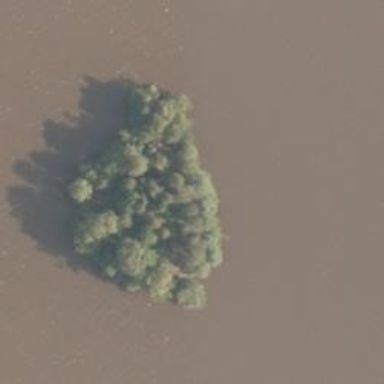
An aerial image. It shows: Islet surrounded by woodland.